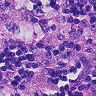
Metastatic tissue present: no